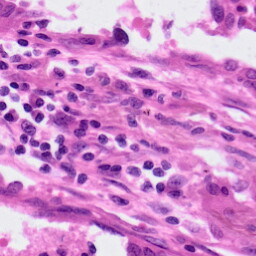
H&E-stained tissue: Lung